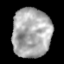
Tissue: lung
Cell type: Epithelial cells
Senescence score: 0.1924
Nuclear area (px): 1871
Mean DAPI intensity: 170.354